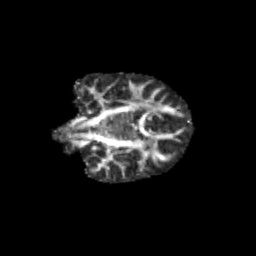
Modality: FA
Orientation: coronal
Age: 11
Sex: female
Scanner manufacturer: siemens
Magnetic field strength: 3 T
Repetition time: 3.8 s
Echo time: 0.07 s